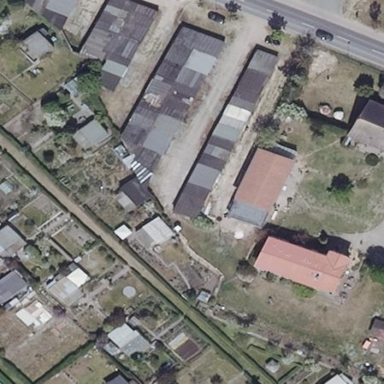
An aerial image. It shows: Area designated for garages.